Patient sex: F
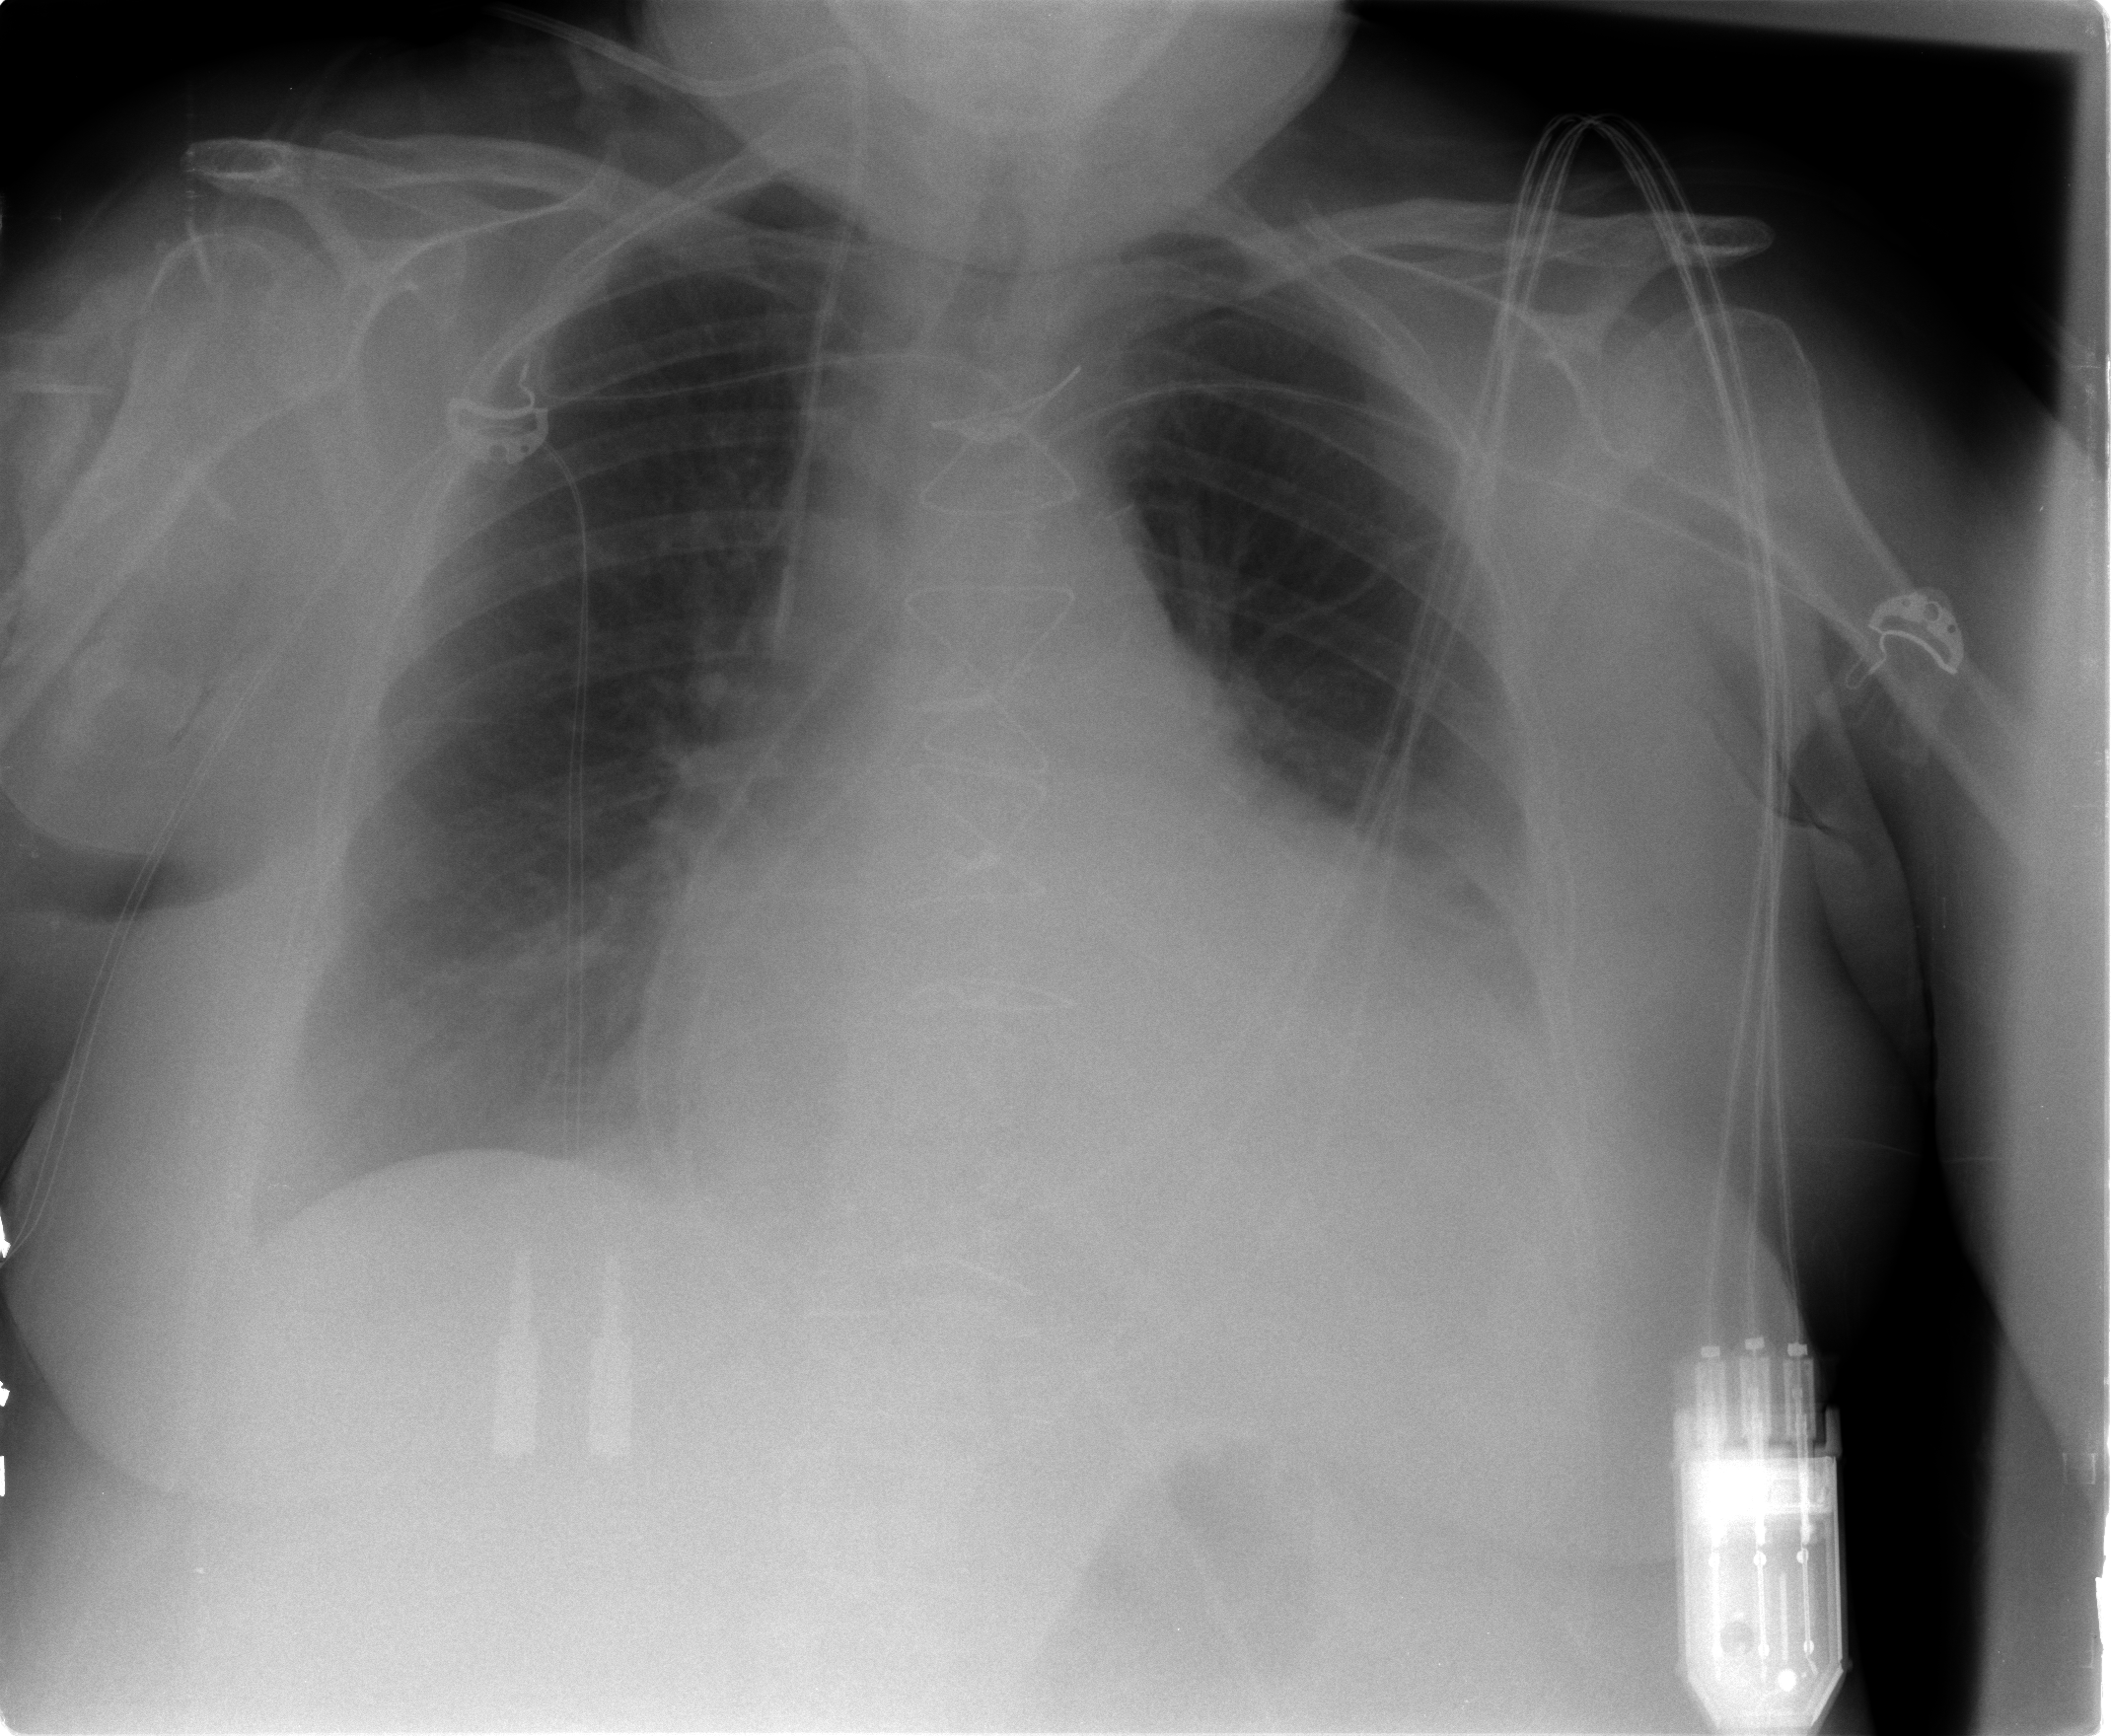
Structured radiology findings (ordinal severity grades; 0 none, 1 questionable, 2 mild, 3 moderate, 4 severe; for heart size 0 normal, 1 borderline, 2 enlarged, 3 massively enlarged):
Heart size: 2
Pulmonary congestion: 0
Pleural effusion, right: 0
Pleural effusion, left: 2
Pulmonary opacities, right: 0
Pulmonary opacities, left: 0
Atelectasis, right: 0
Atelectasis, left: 2